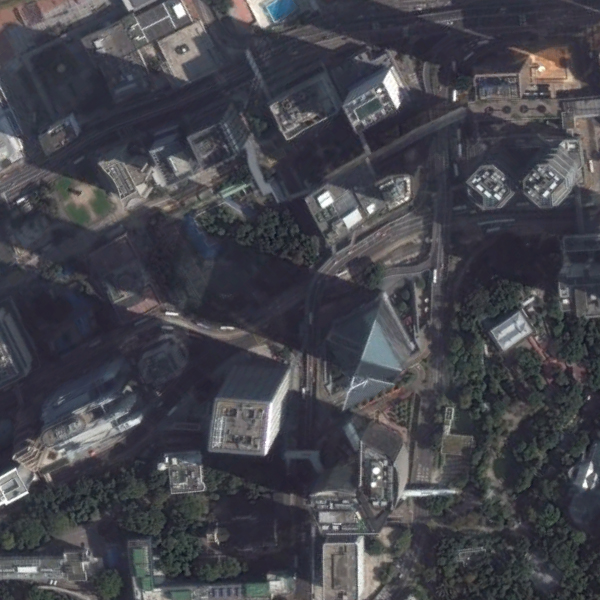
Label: Commercial